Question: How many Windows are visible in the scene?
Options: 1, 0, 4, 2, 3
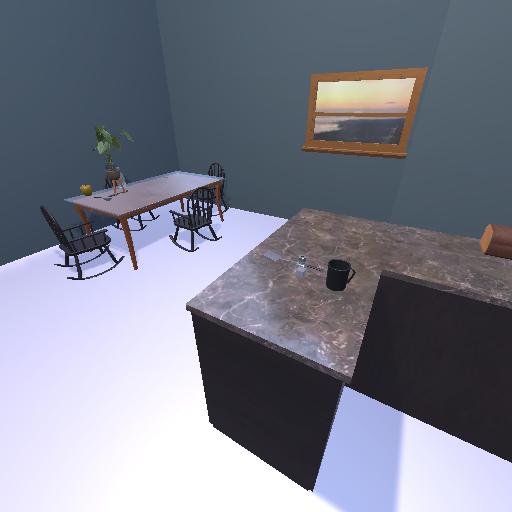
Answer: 1